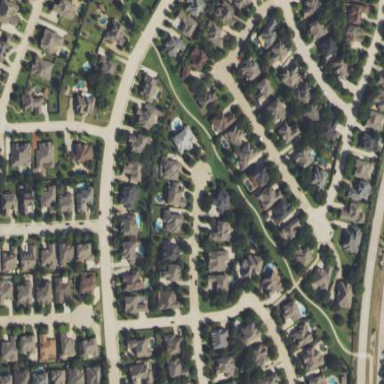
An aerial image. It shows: Residential area within neighborhood.